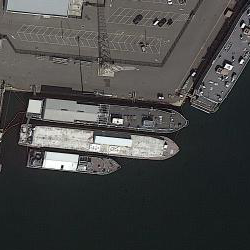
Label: civil